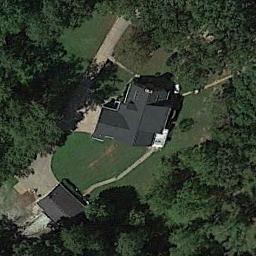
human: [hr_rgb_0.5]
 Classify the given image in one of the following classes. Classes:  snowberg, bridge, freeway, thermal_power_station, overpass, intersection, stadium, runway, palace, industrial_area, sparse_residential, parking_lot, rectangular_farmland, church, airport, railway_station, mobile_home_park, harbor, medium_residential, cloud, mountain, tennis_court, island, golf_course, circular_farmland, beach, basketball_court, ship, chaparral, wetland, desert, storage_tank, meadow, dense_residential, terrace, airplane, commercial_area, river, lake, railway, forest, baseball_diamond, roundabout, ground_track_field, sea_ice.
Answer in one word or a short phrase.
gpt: sparse_residential